Field crop: maize
Growth stage: 2
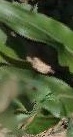
Species: maize